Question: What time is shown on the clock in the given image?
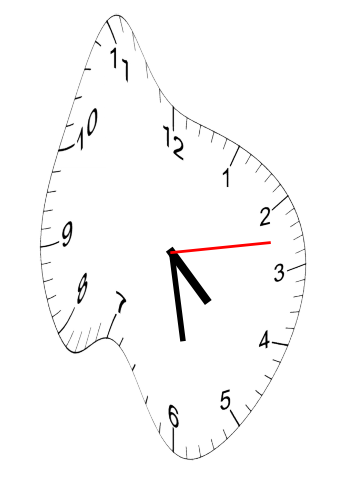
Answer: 04:28:13